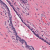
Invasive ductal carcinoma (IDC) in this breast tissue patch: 0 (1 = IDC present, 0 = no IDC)